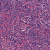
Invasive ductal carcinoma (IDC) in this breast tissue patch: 1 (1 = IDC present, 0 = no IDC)